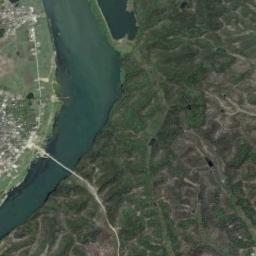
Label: river